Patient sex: M
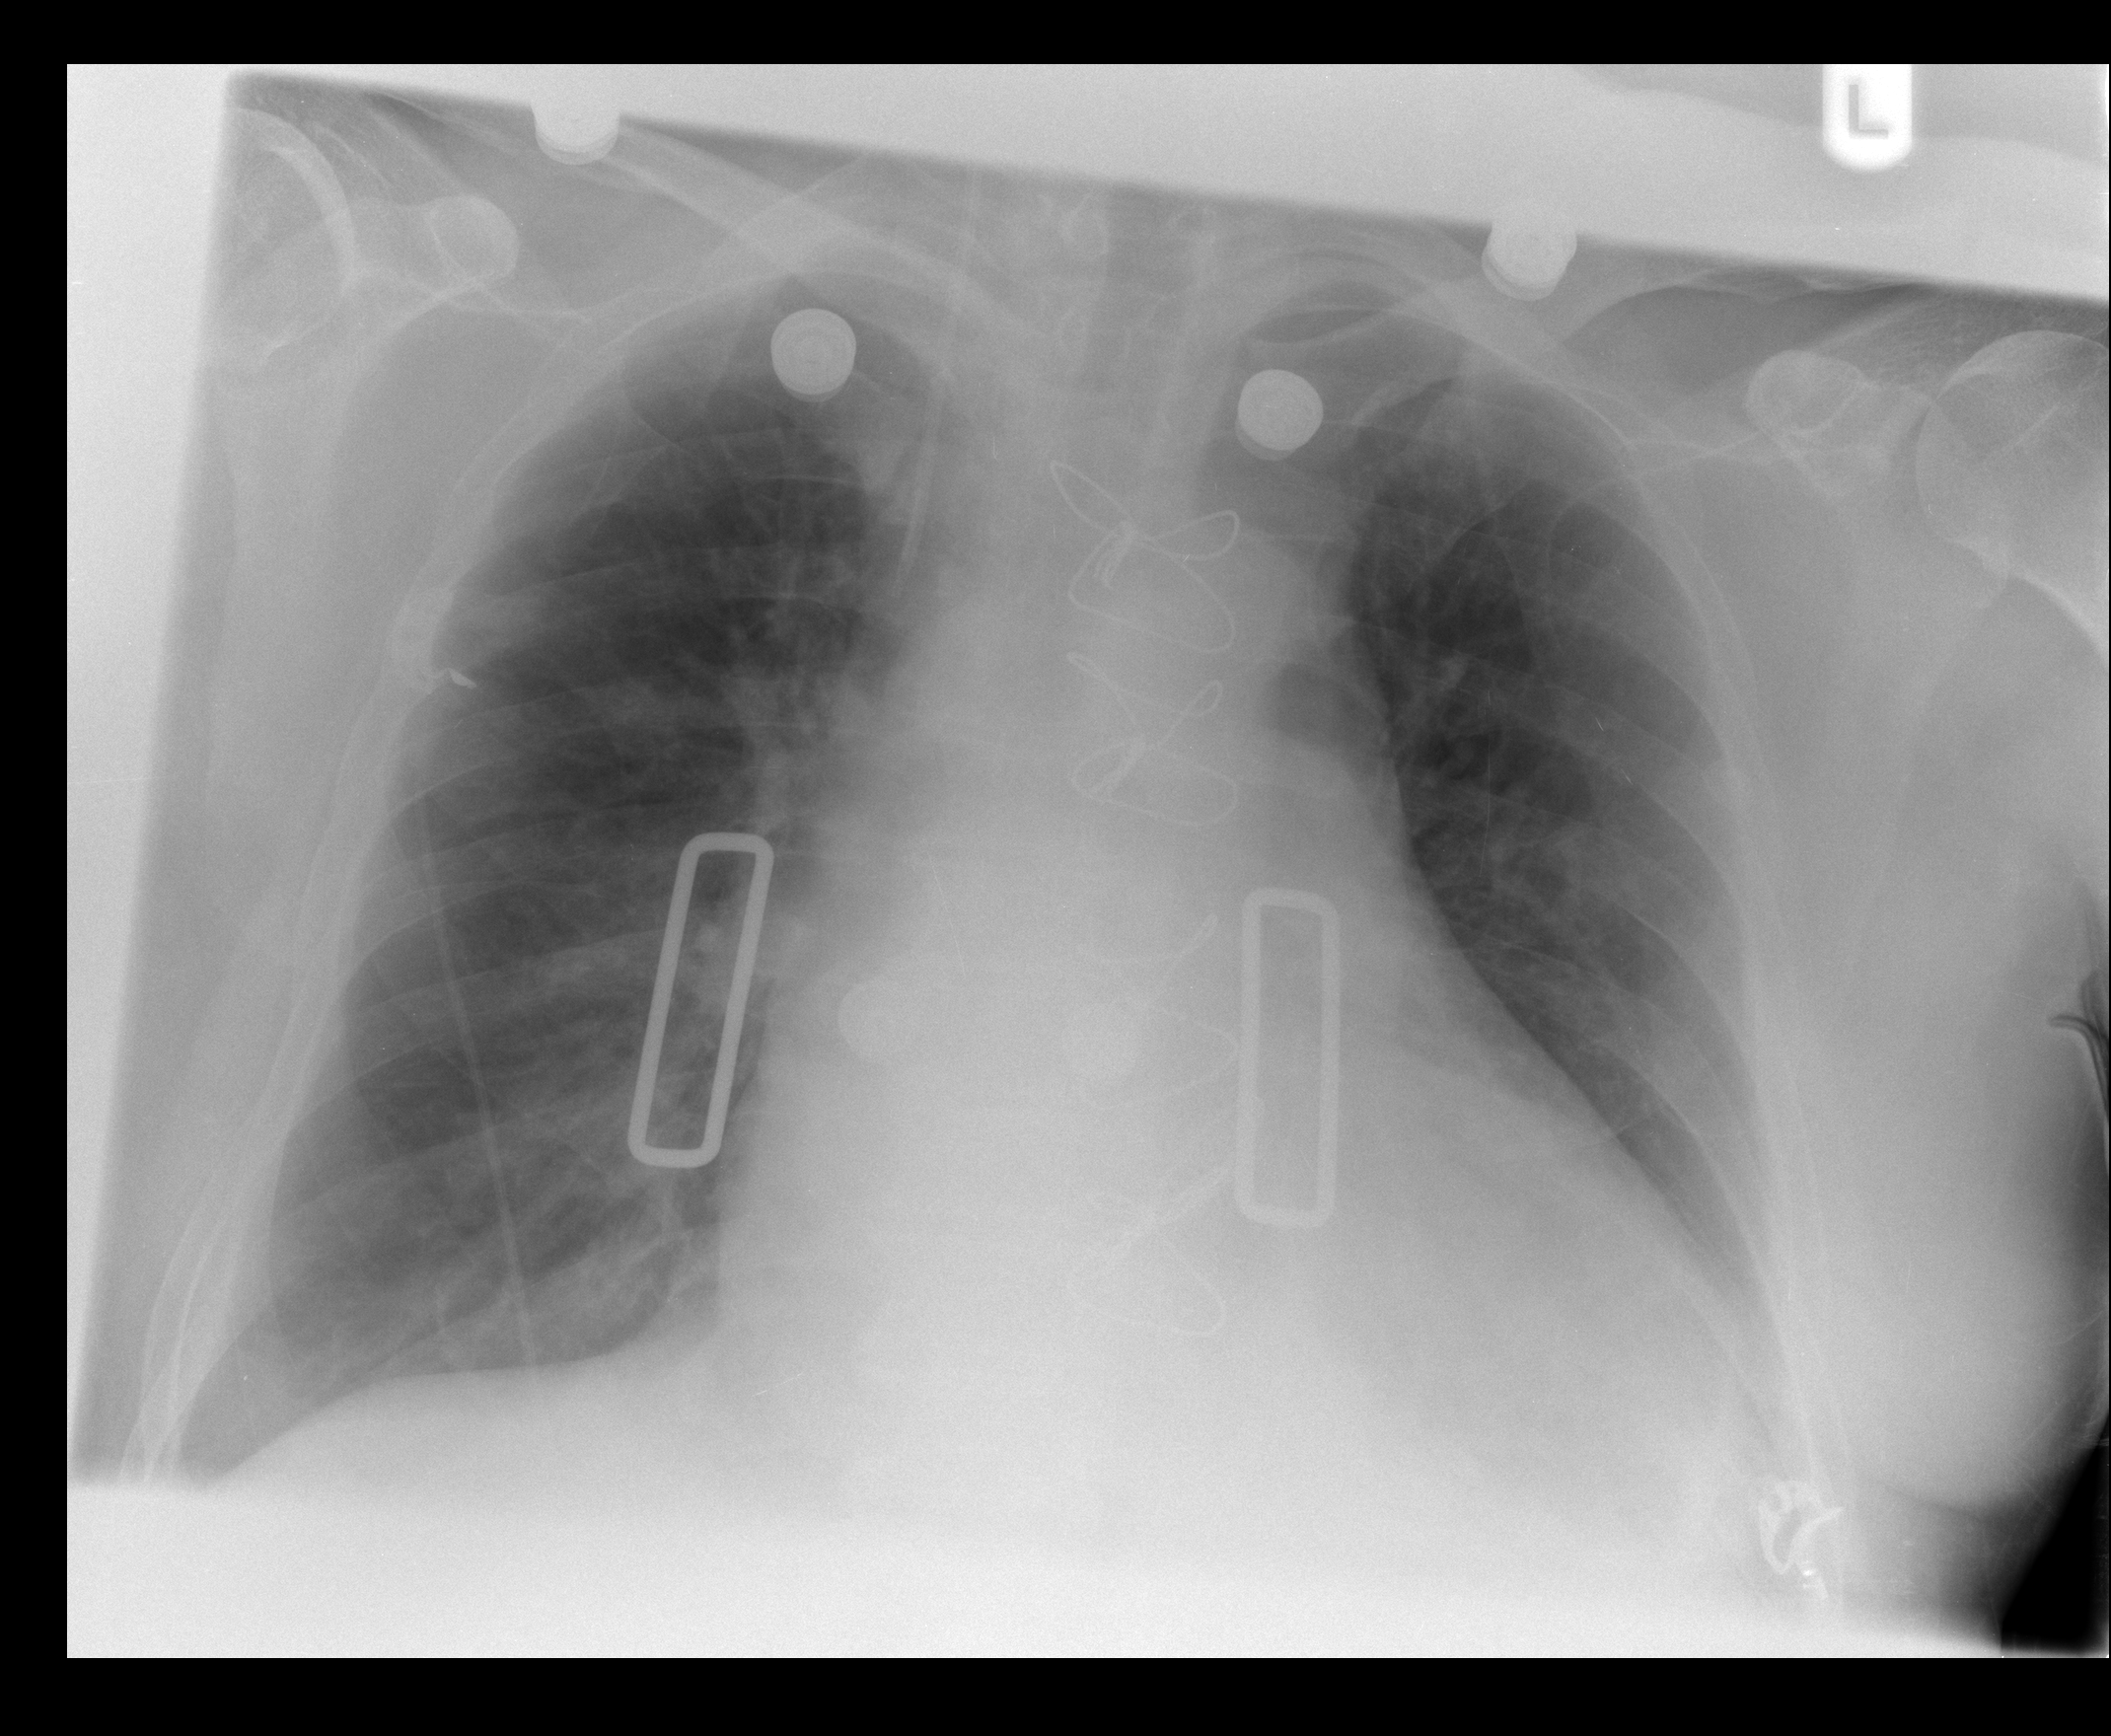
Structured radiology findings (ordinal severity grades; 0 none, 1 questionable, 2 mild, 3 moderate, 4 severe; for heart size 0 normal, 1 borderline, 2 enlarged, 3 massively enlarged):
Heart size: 1
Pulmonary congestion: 0
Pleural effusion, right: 1
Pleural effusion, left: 1
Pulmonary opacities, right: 0
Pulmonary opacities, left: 0
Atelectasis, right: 1
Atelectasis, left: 1